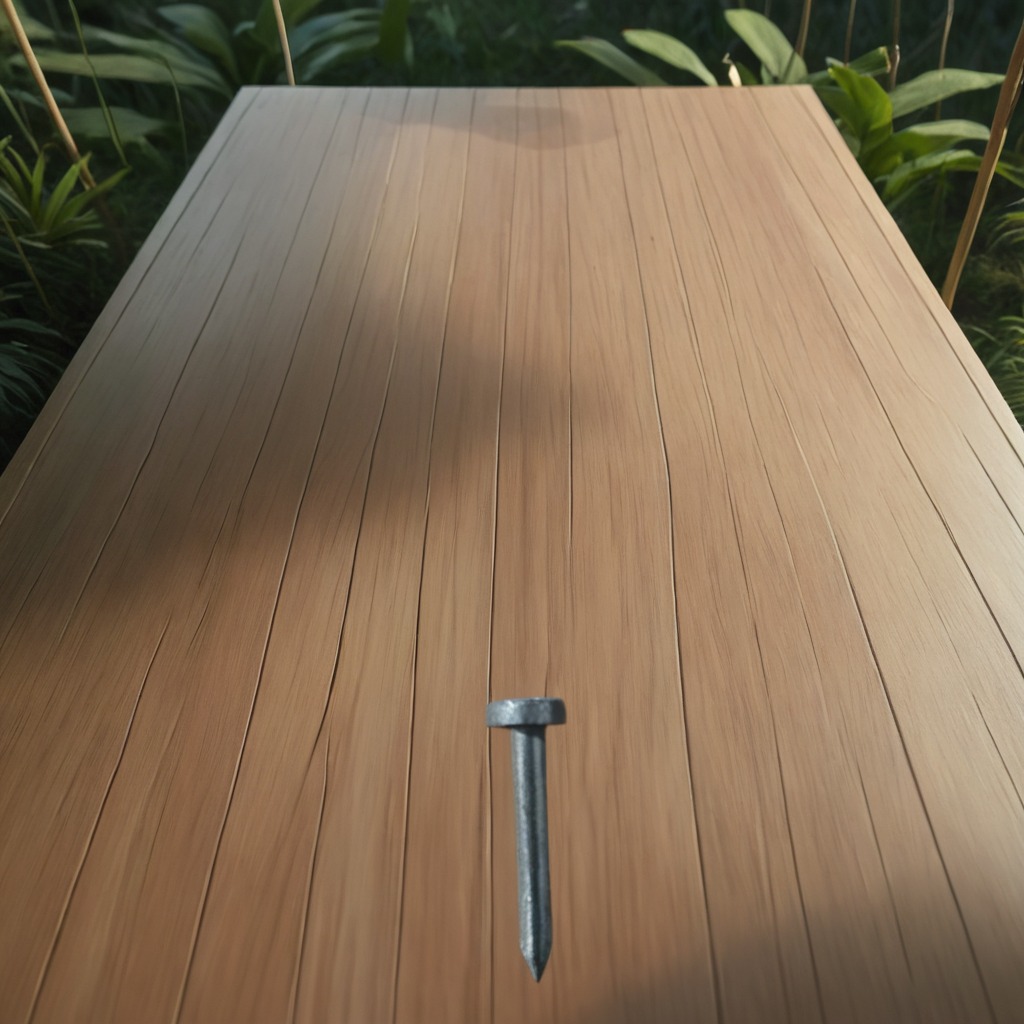
An iron nail is lying on a wooden table in a jungle field workshop tent.